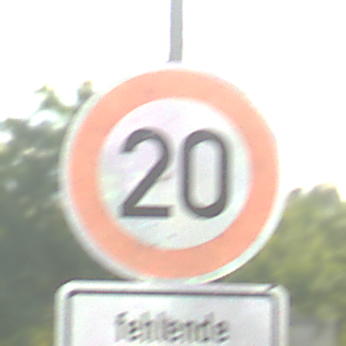
Verkehrszeichen: Geschwindigkeit20
Zusatzzeichen unten: HinweiseAufGefahrenDurchVerbaleAngabe7
Umgebung: Outdoor, RoadRail
Tageszeit: MorningAfternoon
Wetter: PartlyCloudy
Licht: Natural
Jahreszeit: NotSpecified
Kontrast: HighContrast